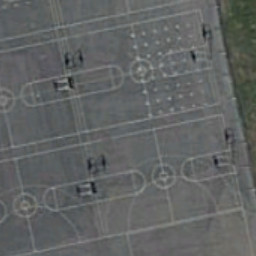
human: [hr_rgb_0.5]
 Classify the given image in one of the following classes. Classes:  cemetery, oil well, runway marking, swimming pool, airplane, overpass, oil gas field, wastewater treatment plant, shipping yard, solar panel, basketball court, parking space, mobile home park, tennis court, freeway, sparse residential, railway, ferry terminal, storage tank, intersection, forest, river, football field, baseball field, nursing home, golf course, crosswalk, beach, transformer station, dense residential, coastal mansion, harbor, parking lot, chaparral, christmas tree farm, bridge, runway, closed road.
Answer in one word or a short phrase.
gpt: basketball court